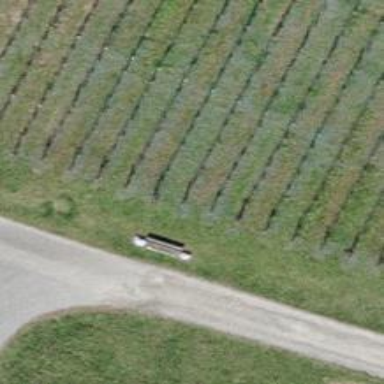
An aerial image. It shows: Bench for seating.